Question: What is the measurement shown in the image?
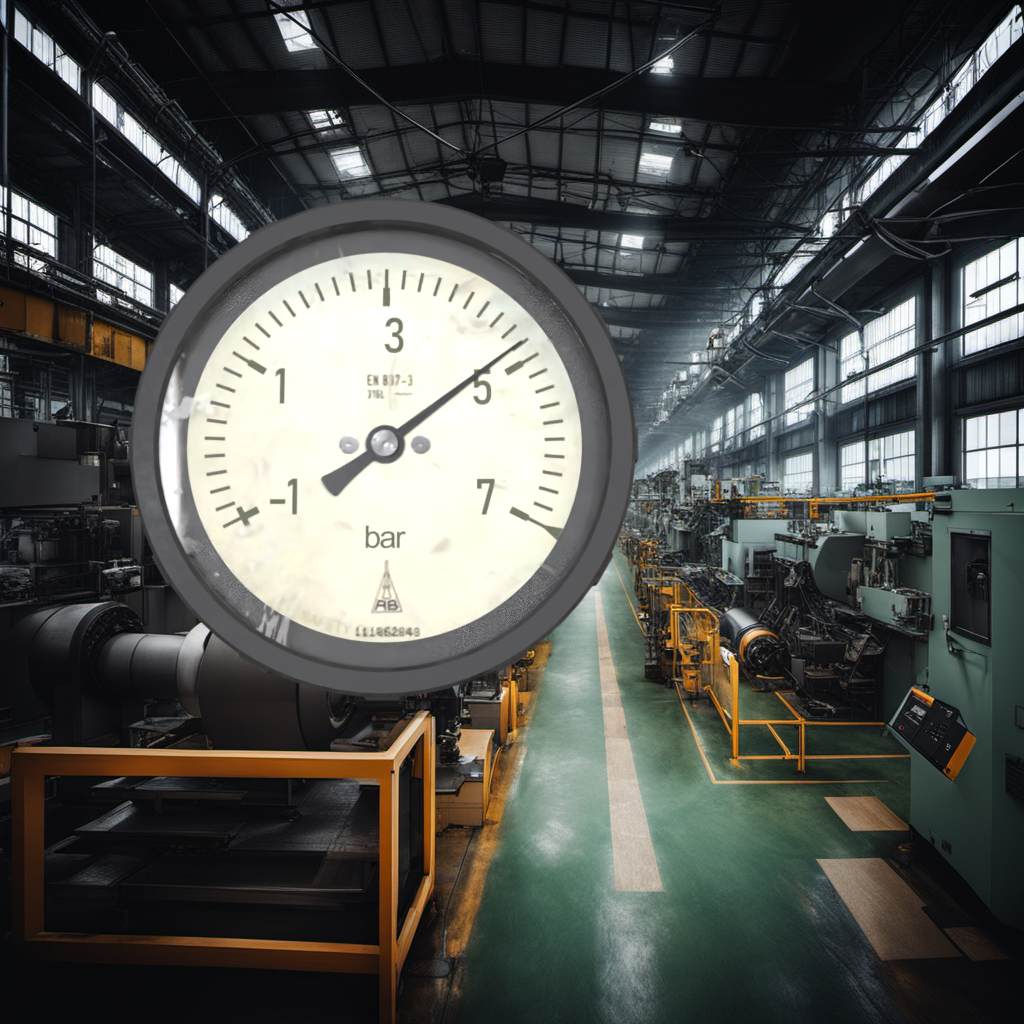
Answer: The result is 4.76
Question: What is the value range of this measurement?
Answer: The range is from -1 to 7
Question: What is the minimum and maximum reading range of this measurement?
Answer: The minimum value is -1 and the maximum value is 7